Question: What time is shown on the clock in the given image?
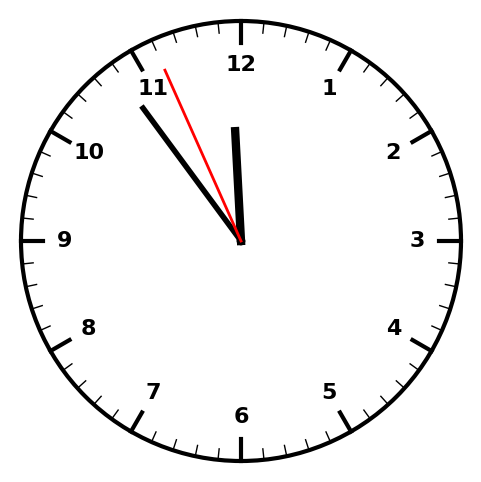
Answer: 11:53:56